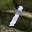
Label: 1